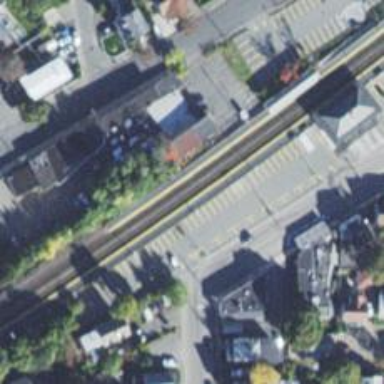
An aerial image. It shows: Railway with two tracks.